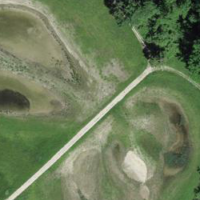
EUNIS habitat code: 23
Species observed at this site:
Milvus milvus